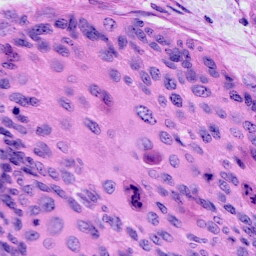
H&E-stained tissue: Cervix